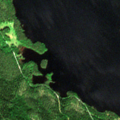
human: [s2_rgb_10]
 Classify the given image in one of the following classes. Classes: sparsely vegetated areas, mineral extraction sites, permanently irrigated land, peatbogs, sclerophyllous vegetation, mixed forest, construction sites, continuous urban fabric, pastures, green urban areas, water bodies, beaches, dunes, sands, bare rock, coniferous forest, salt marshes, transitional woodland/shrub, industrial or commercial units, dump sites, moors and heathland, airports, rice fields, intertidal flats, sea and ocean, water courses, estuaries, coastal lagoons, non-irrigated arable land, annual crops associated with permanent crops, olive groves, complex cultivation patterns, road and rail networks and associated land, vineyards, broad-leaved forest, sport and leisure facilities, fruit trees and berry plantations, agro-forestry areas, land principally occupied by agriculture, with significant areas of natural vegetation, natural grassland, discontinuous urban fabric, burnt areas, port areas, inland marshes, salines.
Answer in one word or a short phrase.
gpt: coniferous forest, water bodies